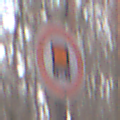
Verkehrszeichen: VerbotKennzeichnungspflichtigeKraftfahrzeugeGefaehrlicheGueter
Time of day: Midday
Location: Outdoor (Nature)
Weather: Overcast
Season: Autumn
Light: Natural